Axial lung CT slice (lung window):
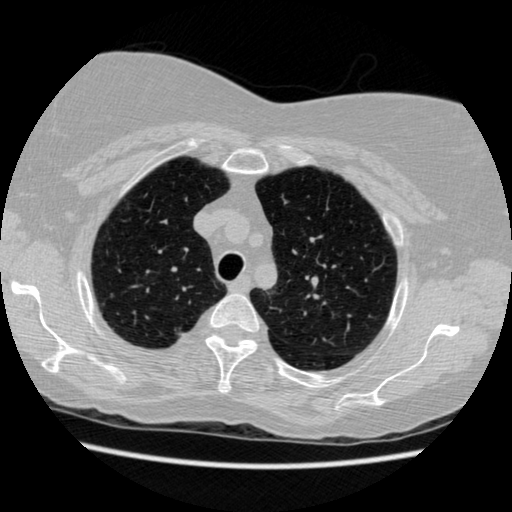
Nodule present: no